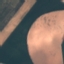
Land use / land cover: AnnualCrop